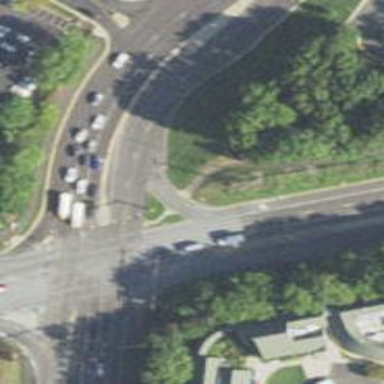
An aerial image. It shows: Asphalt road with primary link designation.